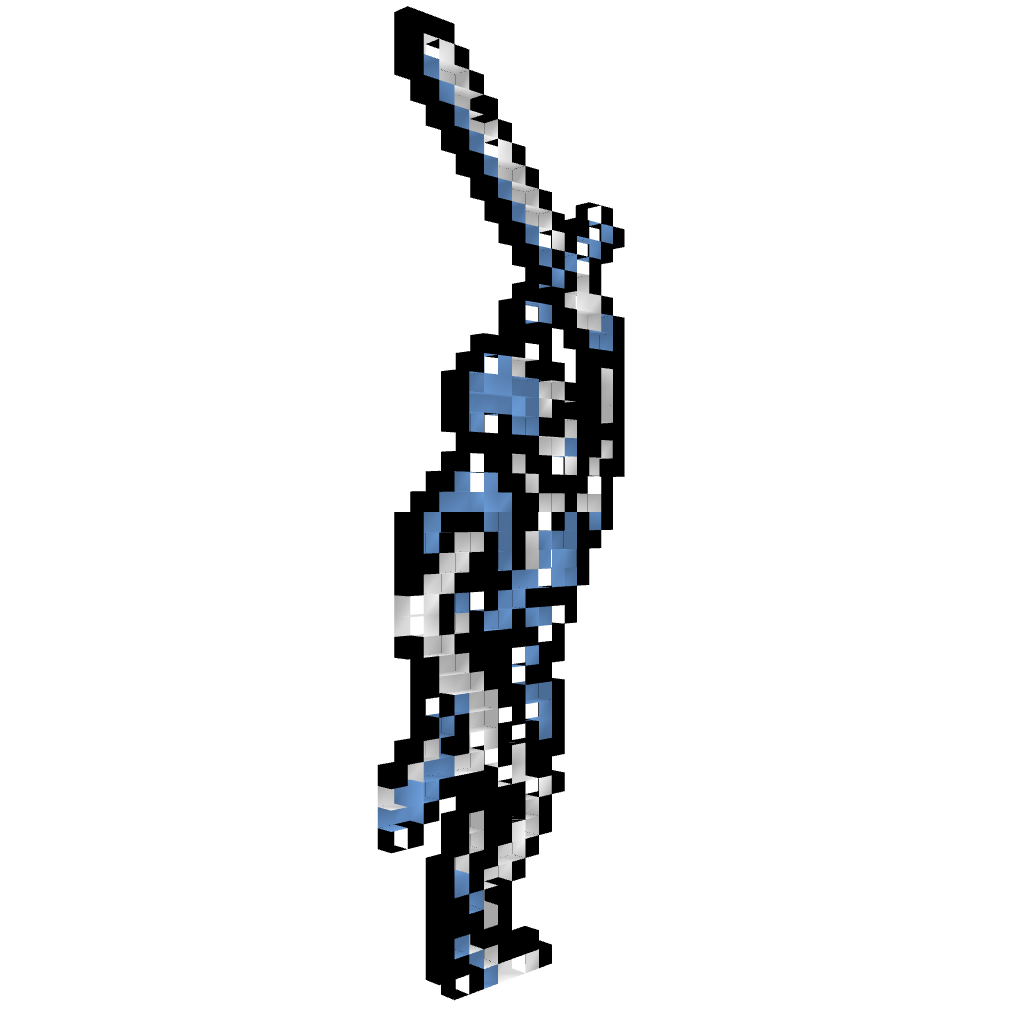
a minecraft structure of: Armored Skeleton with sword Castlevania 3 bad low quality